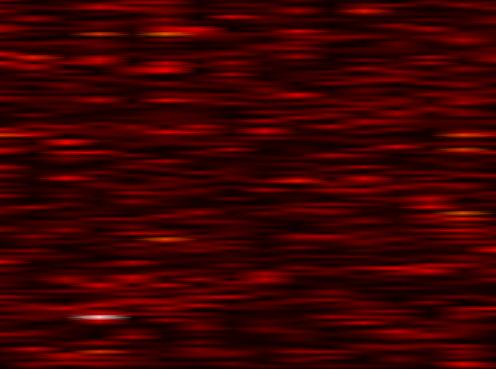
Label: UFMC